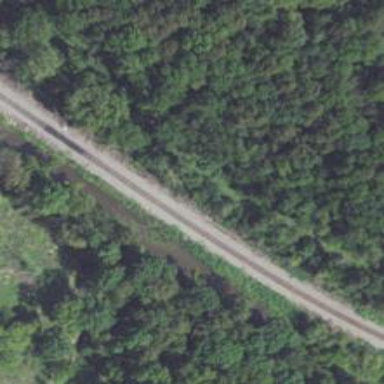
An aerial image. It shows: Railway track.